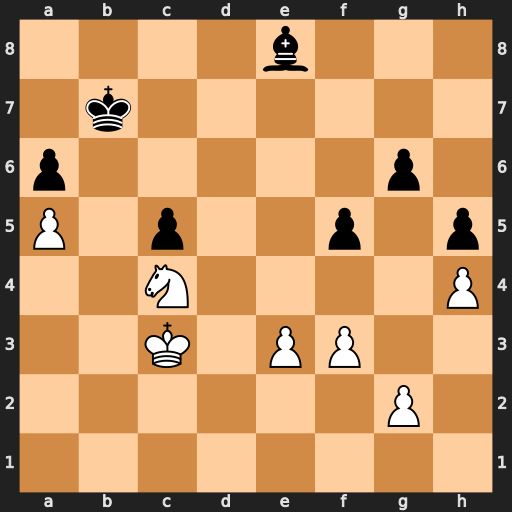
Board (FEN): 4b3/1k6/p5p1/P1p2p1p/2N4P/2K1PP2/6P1/8
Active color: w
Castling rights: -
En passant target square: -
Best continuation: Nd6+ Kc6 Nxe8